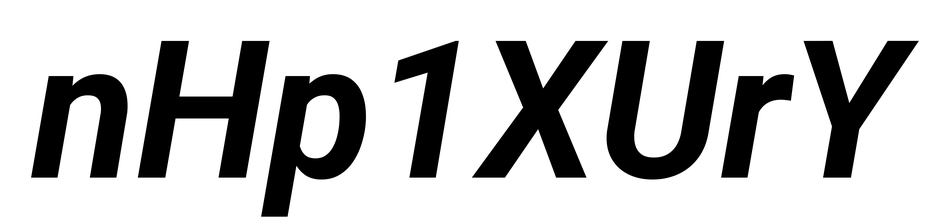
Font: Roboto-Italic_Bold_Italic